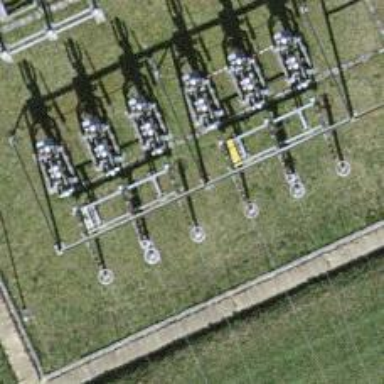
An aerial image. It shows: Power line with three cables.